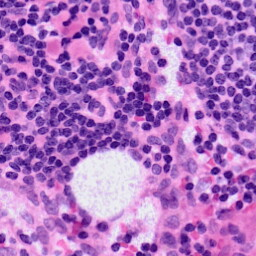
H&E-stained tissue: LymphNode